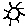
Label: sun